Interaction volume radius: 5 \u00c5
Interaction volume height: 15 \u00c5
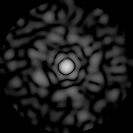
Disorder parameter: 0.8505